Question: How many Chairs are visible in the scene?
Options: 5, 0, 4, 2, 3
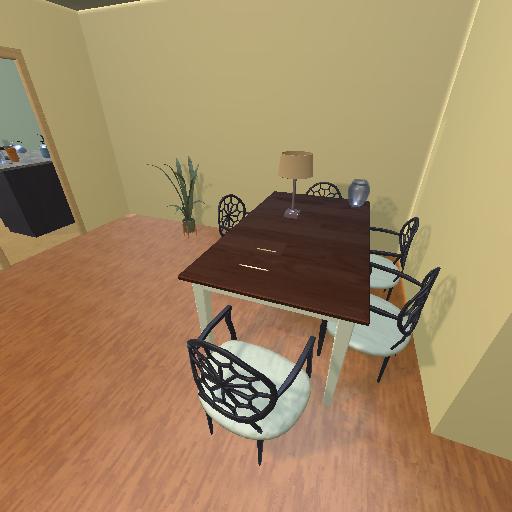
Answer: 5